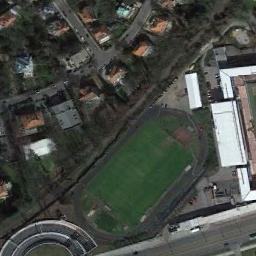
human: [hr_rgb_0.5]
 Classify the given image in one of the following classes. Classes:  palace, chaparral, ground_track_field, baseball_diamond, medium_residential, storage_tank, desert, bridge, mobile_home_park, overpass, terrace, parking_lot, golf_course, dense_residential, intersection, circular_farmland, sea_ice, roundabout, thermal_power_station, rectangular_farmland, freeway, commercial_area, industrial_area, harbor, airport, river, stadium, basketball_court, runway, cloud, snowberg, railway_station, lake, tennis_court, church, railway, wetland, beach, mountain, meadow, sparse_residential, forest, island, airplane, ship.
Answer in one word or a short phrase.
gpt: ground_track_field